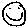
Label: smiley face